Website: bh-photo
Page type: address-validator
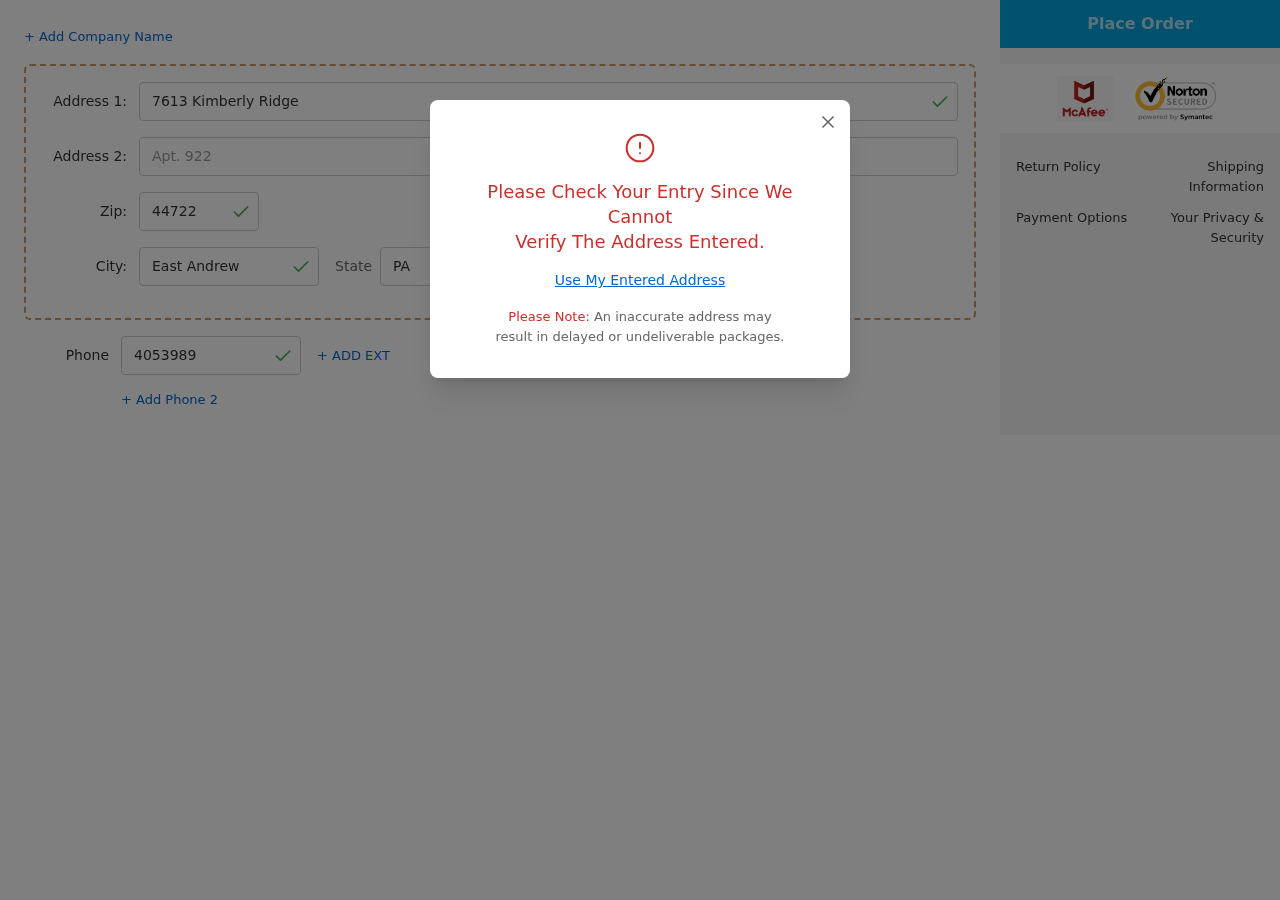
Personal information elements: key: PII_CITY
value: East Andrew
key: PII_PHONE
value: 4053989303
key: PII_POSTCODE
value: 44722
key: PII_STATE_ABBR
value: PA
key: PII_STREET
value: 7613 Kimberly Ridge
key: PII_STREET2
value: Apt. 922